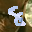
Label: 8